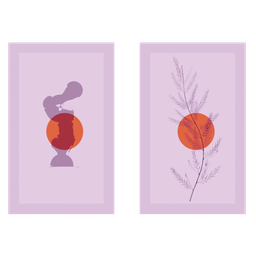
Label: decoration